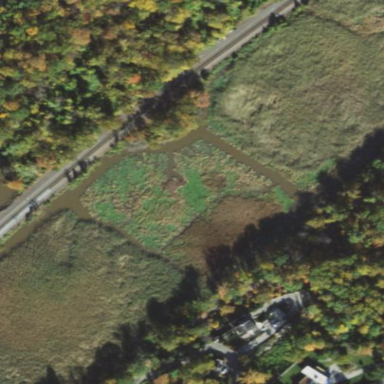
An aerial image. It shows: Tidal marsh wetland area.